Question: I'm making a webpage where the user has to connect elements from two lists in a quiz. For example, imagine a quiz question where you have two lists, one with countries and one with capitals, and the user has to connect the capitals to the correct countries.
Preferably, there should be a way for the user to drag the elements from the second list to an area next to the elements of the first list. Like this:

Here, you would drag the blue boxes into the gray rectangles.
Is there a jQuery plugin or other JavaScript library that does something like this already? Or do I have to implement it myself? If so, does anyone have some pointers to articles describing solutions to similar problems, or ideas on how one can best solve this?
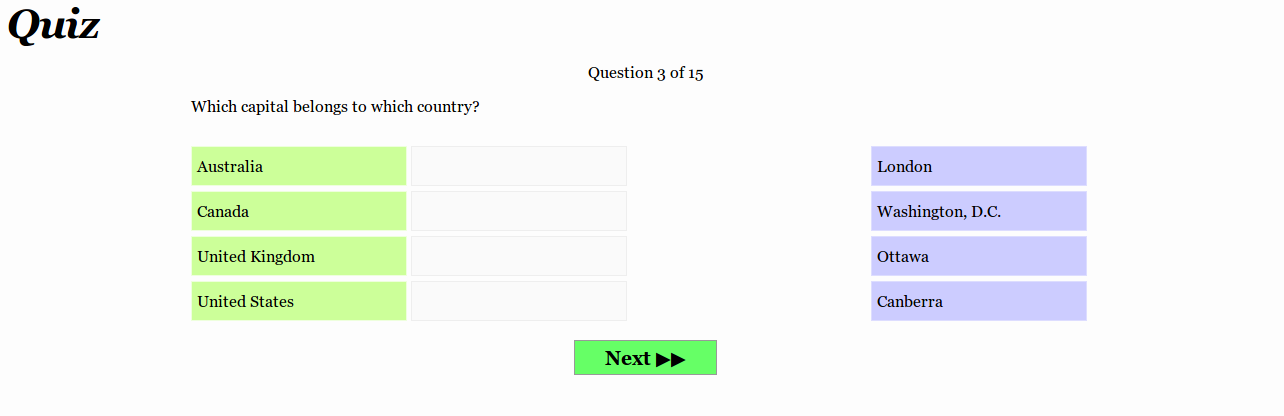
Answer: You can use Jquery-UI, see this fiddle:
<URL>
'''
<h3>Treatment Areas</h3>
<div class="container">
<div data-value="1" class="draggable">
<p>Back</p>
</div>
<div data-value="1" class="droppable">
<div class="droparea"></div>
<p>Area 1</p>
</div>
</div>
<div class="container">
<div data-value="2" class="draggable">
<p>Adomen</p>
</div>
<div data-value="2" class="droppable">
<div class="droparea"></div>
<p>Area 2</p>
</div>
</div>
<div class="container">
<div data-value="3" class="draggable">
<p>Chest</p>
</div>
<div data-value="3" class="droppable">
<div class="droparea"></div>
<p>Area 3</p>
</div>
</div>
'''
'''
$('.draggable').draggable({
//cursor: 'move'
});
$('.droppable').droppable({
drop: function(event, ui) {
$(this).addClass('ui-state-highlight');
ui.draggable.position({
of: $(this),
my: 'left top',
at: 'left+6 top+6'
});
$('.draggable').each(function(i) {
$(this).data('value', i+1);
}).filter(':first').trigger('listData');
}
});
$('.draggable').on('listData', function() {
$('.droppable').each(function() {
console.log( $(this).text() + ' - ' + $(this).data('value') );
});
});
'''
'''
body {
padding: 1em;
}
.draggable {
width: 100px;
padding: 5px;
float: left;
margin: 10px 10px 10px 0;
background: red;
color: #fff;
cursor: move;
p {
margin: 2px 0;
}
}
.droppable {
width: 300px;
padding: 5px 10px 5px 5px;
float: right;
margin: 10px;
border: 1px solid #ddd;
p {
float: right;
width: 50px;
height: 30px;
padding: 5px 5px 0 0;
text-align: center;
margin: 0;
}
}
.container {
clear: both;
margin: 10px;
width: 100%;
}
.droparea {
float: left;
border: 1px dashed red;
width: 108px;
height: 30px;
}
'''